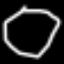
Label: octagon